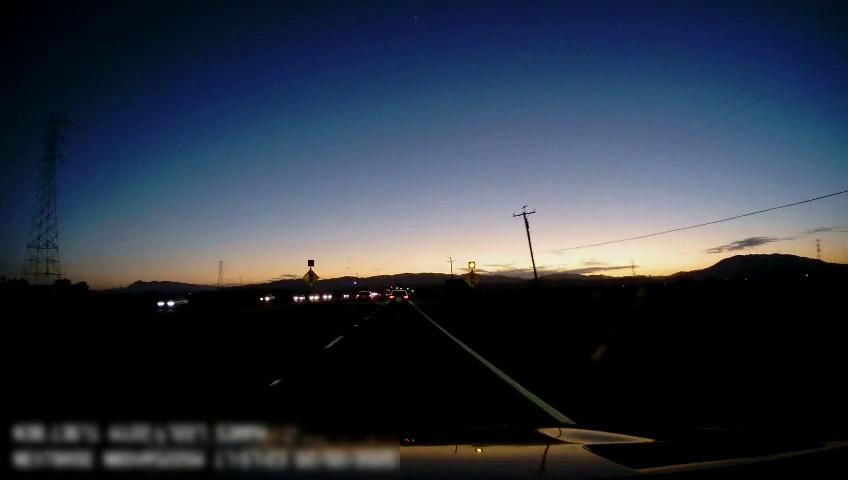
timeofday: Dusk/Dawn/Twilight
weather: Sunny
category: Drivable Space
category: Vehicles | Car
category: Vehicles | Car
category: Vehicles | Car
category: Vehicles | Car
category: Vehicles | Car
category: Vehicles | SUV
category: Vehicles | SUV
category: Lanes | Current Lane
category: Lanes | Current Lane
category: Traffic | Signs
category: Traffic | Signs